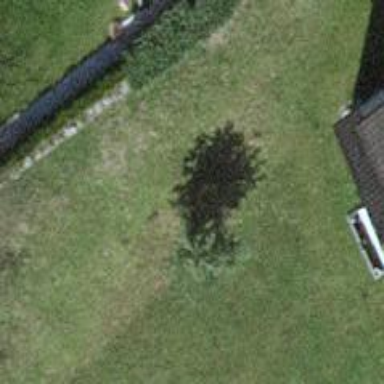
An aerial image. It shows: Beautiful tree in nature.